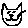
Label: cat